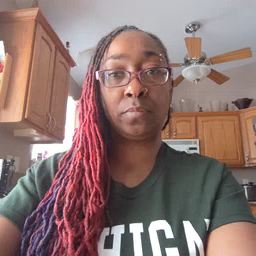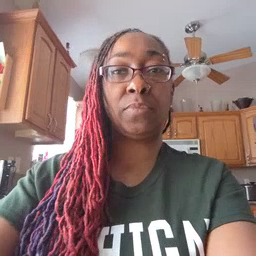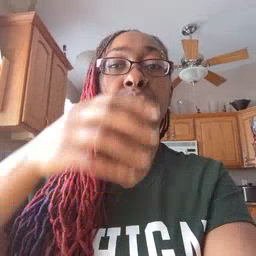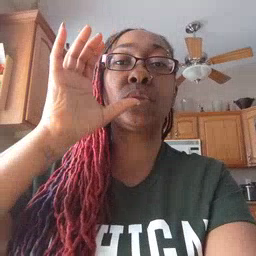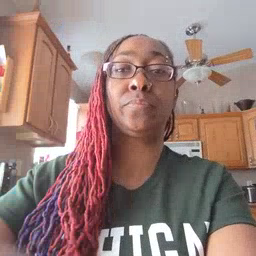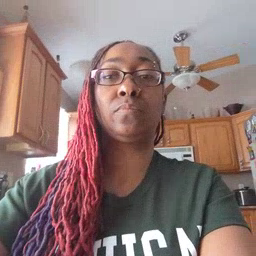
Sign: drink